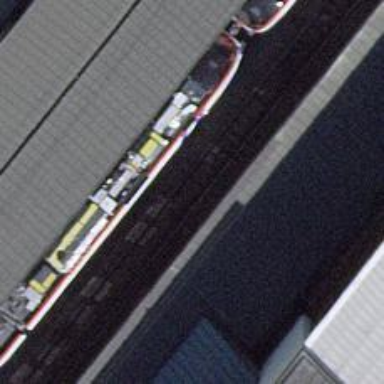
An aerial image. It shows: Stop position for public transport on the railway.